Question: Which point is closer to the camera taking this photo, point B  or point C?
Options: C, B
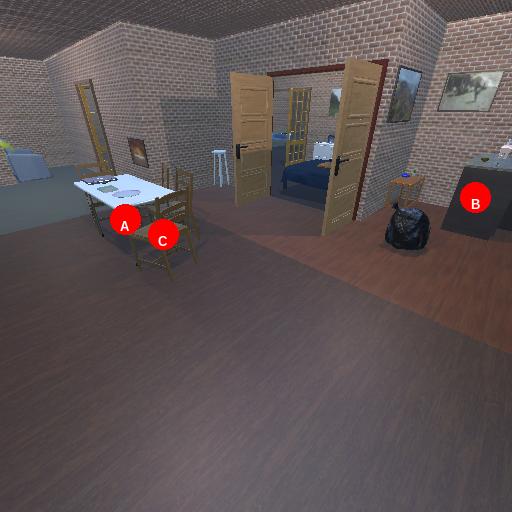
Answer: C